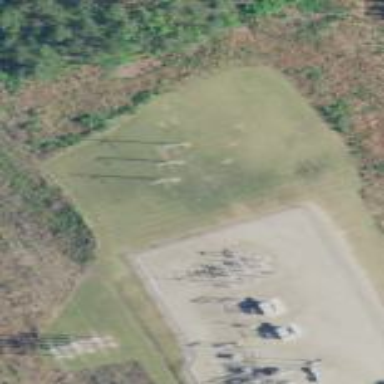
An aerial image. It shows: There is distribution substation enclosed by fence.